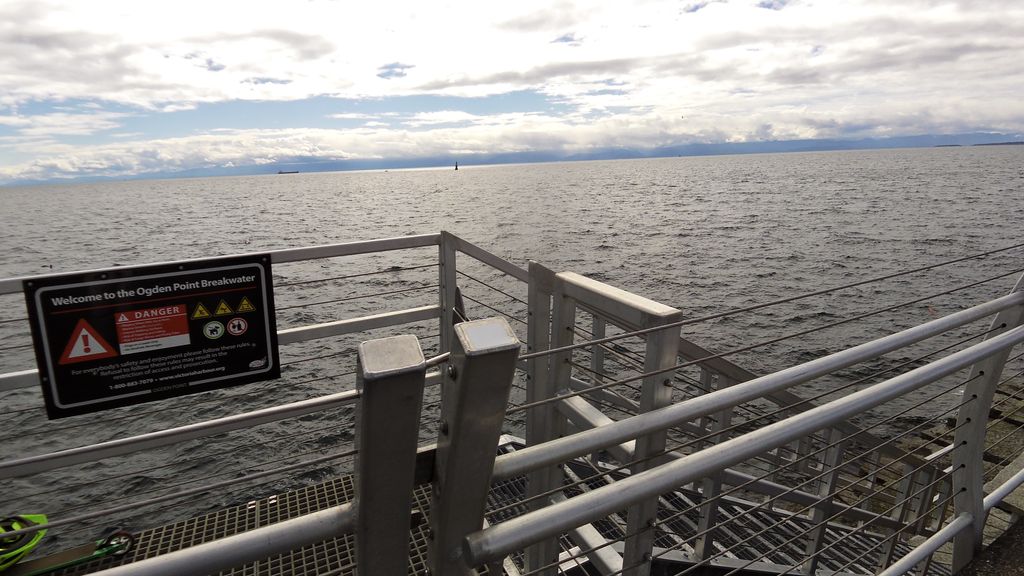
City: victoria